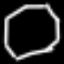
Label: octagon